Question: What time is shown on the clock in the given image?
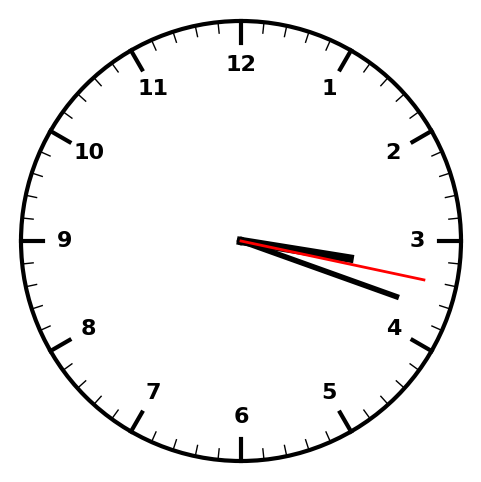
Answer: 03:18:17